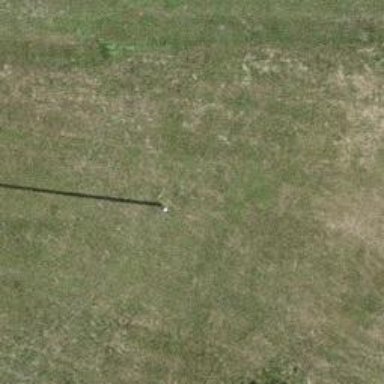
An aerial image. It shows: Utility pole in the area.